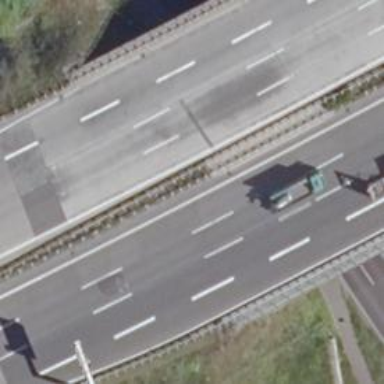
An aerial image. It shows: Asphalt motorway.